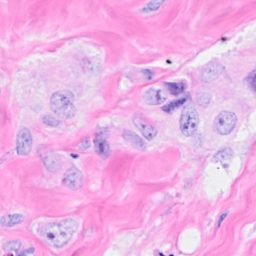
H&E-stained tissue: Breast